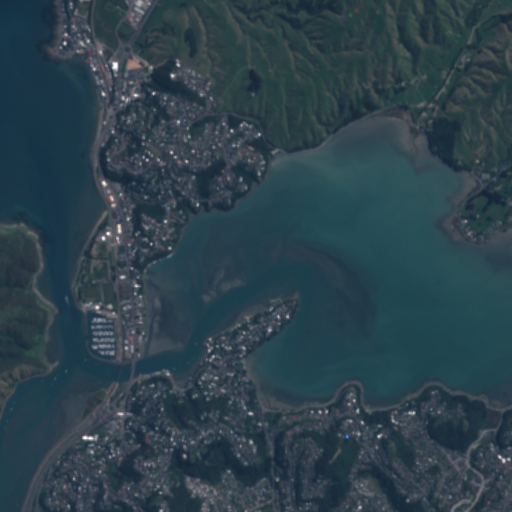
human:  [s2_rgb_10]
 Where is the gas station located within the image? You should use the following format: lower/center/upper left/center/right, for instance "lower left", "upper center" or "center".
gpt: The gas station is located in the center left of the image.
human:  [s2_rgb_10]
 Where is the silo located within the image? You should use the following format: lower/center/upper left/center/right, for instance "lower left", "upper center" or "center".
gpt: The silo is located in the upper left of the image.
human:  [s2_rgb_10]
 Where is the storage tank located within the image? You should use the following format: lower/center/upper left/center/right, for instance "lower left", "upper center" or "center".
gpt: The storage tank is located in the upper left of the image.
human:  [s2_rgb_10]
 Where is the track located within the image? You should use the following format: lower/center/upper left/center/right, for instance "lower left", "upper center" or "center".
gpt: The track is located in the center left of the image.
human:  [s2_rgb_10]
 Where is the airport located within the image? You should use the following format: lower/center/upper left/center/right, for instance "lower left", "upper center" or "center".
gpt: There is no airport in the image.